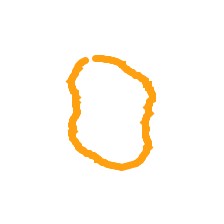
Shape: circle